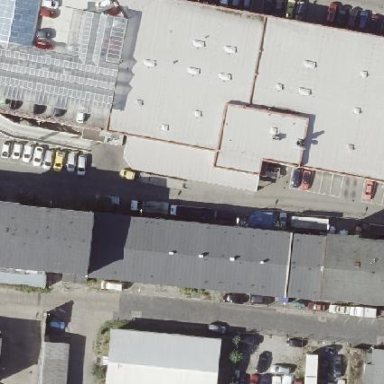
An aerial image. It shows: Industrial building housing car shop.